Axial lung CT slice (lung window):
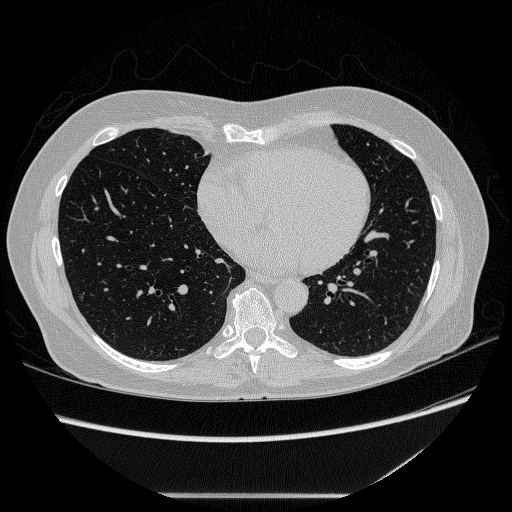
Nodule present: no